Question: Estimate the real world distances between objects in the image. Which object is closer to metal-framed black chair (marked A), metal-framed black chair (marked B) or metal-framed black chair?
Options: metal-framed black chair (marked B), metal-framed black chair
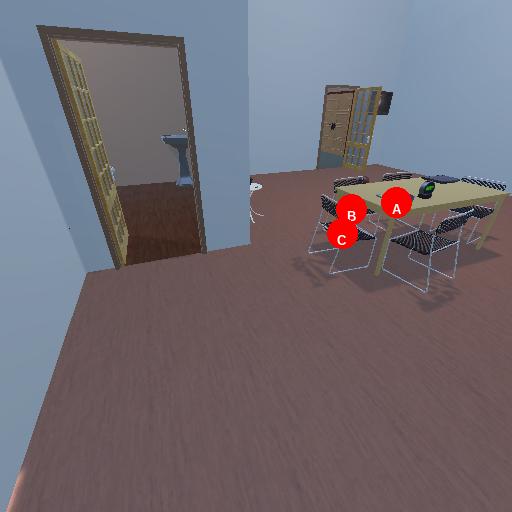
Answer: metal-framed black chair (marked B)